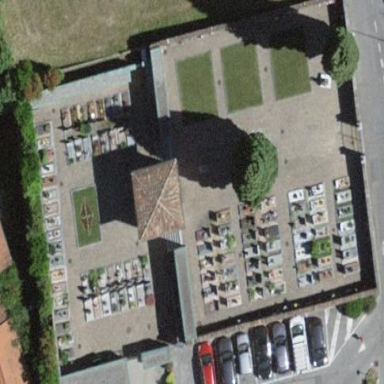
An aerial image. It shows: Cemetery.